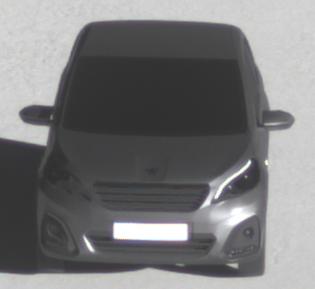
Make: Peugeot
Model: 108 1.0 VTi 68
Detailed model: 108
Model produced from: 2015/03
Model produced until: 2016/10
Doors: 3
Color: gray
Road condition: dry road
Daytime: morning or afternoon
Contrast: high contrast